Interaction volume radius: 5 \u00c5
Interaction volume height: 10 \u00c5
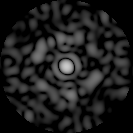
Disorder parameter: 0.8485